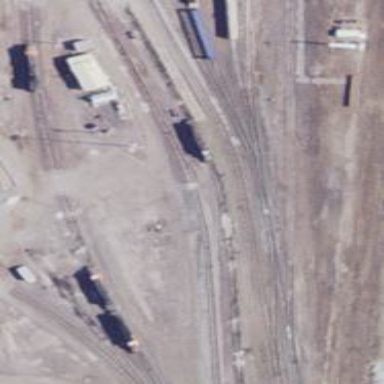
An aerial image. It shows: Railway yard used for servicing trains.